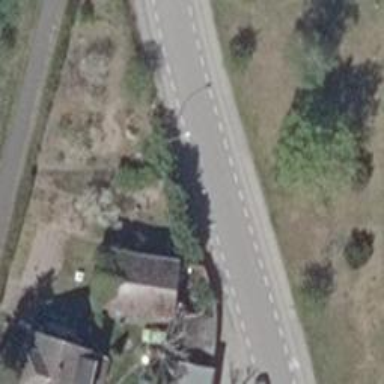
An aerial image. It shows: Residential road with asphalt surface. There are sidewalks on both sides and advisory cycle lane.